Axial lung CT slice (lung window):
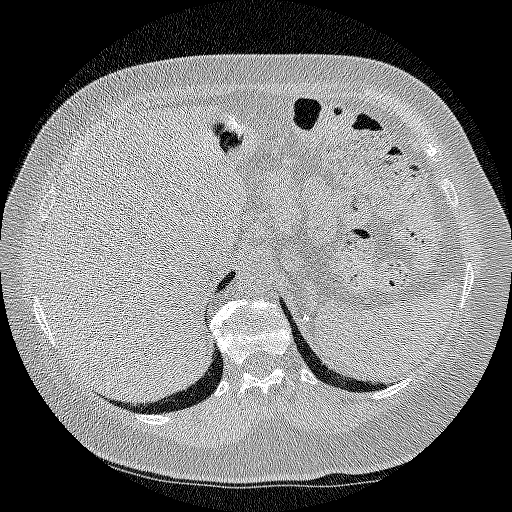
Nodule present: no